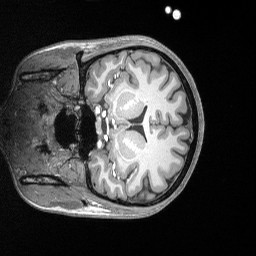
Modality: T1w
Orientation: coronal
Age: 30
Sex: female
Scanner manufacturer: siemens
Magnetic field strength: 3 T
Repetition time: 2.53 s
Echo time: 0.00164 s